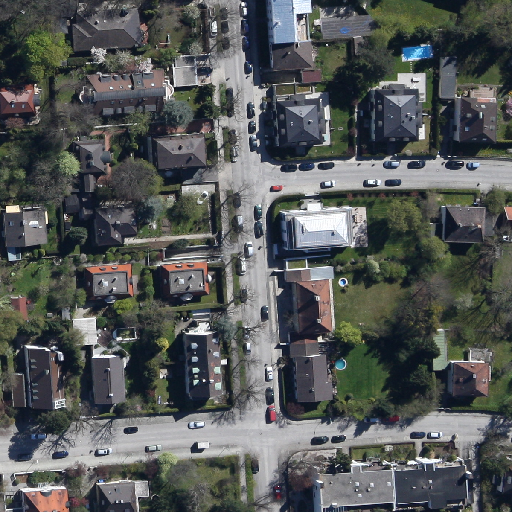
Referring expression: road